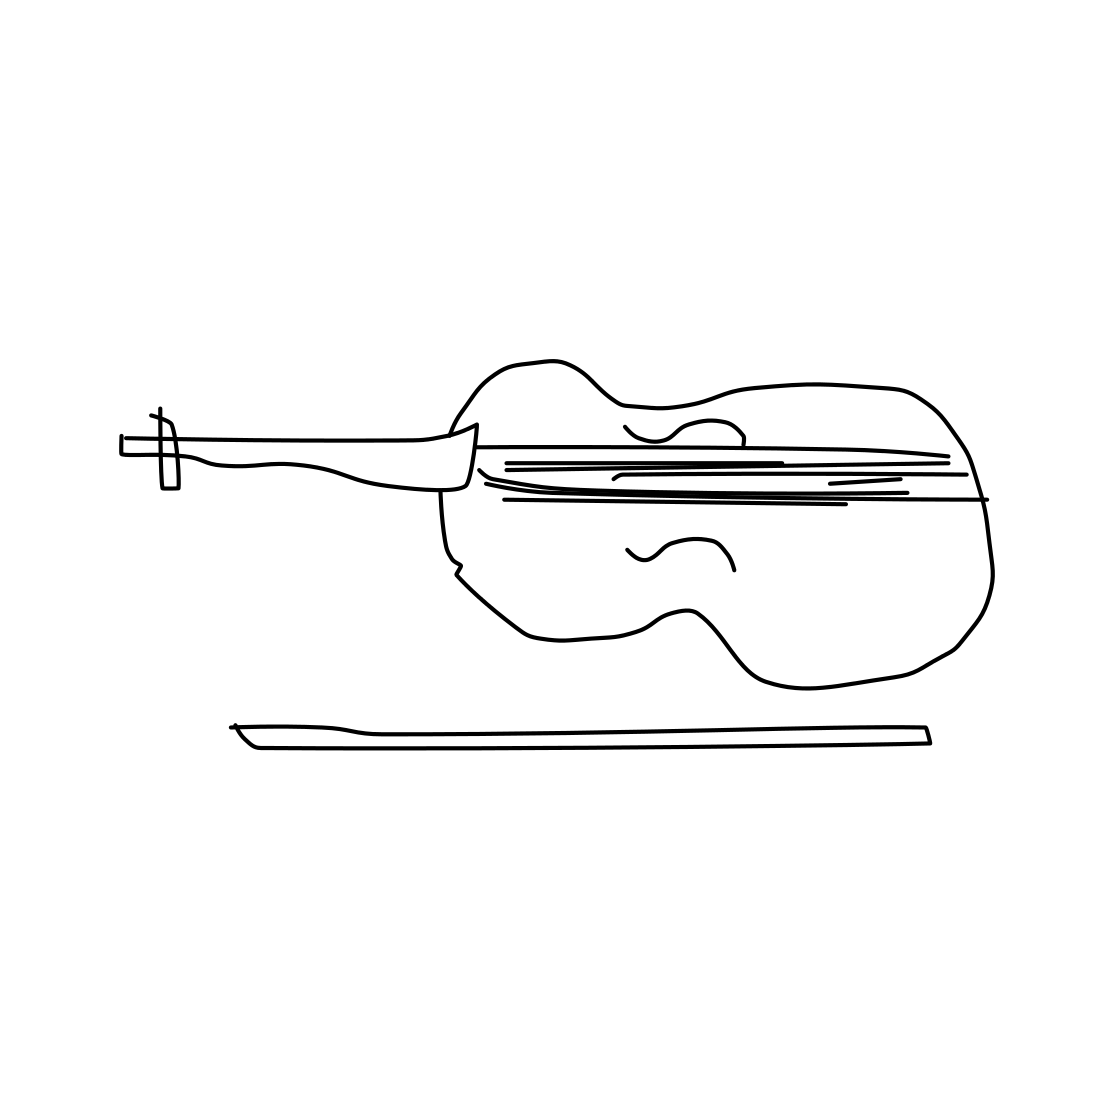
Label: violin